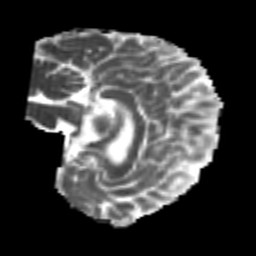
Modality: MD
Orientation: sagittal
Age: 24
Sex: male
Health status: healthy
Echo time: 0.074 s